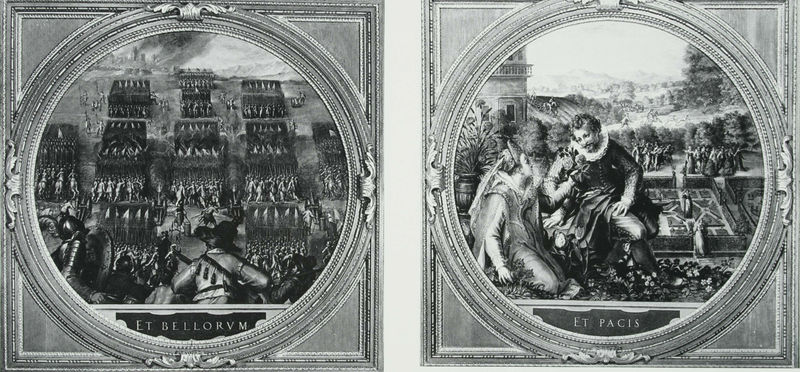
Titel: Bellum und Pax (Krieg und Frieden)
Künstler: Peter Candid
Standort: München
Institution: Residenz, Trierzimmer
Schlagwörter: baum, dunkel, feuer, gemälde, himmel, kampf, kämpfer, mann, weiß, wolken, bäume, landschaft, menschen, blume, blumen, frau, grau, hell, holz, hut, licht, männer, rücken, schwarz, blüte, gebäude, haus, hund, hunde, park, rosen, schleier, schloss, bart, barock, kragen, rahmen, tod, natur, rauch, sonne, gewand, adel, paar, pflanze, pflanzen, renaissance, kreis, rund, rundbild, tondo, turm, garten, relief, topf, fotos, liebe, zwei, hecke, französisch, brand, krieg, schlacht, lanze, soldaten, inschrift, strauss, schild, innenhof, druck, stich, titel, militär, schwarzweiß, text, uniform, waffen, soldat, waffe, kreise, helm, allegorie, frieden, armee, heer, rüstung, schnitzerei, liebespaar, gewehr, lanzen, feldherr, gärten, adelig, her, kreig, gewehre, kupferstich, heere, englischer garten, quadratisch, doppel, division, formation, friede, tondi, rüstungen, hecken, medaillons, lustgarten, truppen, aufmarsch, straus, diptychon, vignetten, florentinisch, schlachtordnung, das gute, friedn, gemäldepaar, schlachtreihen, schlachfeld, krieg und frieden, diptych, bellum, pacis, bellorum